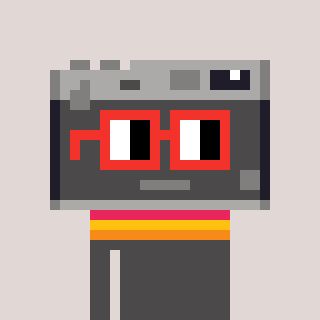
a pixel art character with square red glasses, a camera-shaped head and a grayscale-colored body on a warm background